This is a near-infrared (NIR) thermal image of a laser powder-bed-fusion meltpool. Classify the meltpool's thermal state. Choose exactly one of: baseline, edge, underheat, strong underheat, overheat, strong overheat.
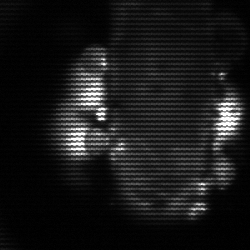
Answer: strong underheat